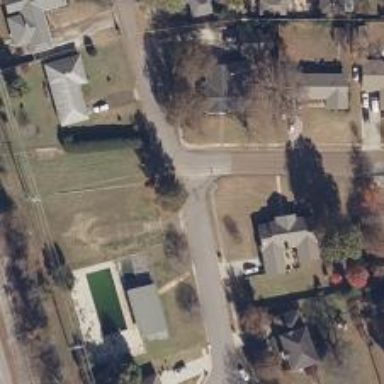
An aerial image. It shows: Residential road with sidewalk on the left.